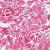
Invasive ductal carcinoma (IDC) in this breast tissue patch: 0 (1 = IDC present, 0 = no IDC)